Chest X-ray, PA view. Patient: 37 years old, sex F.
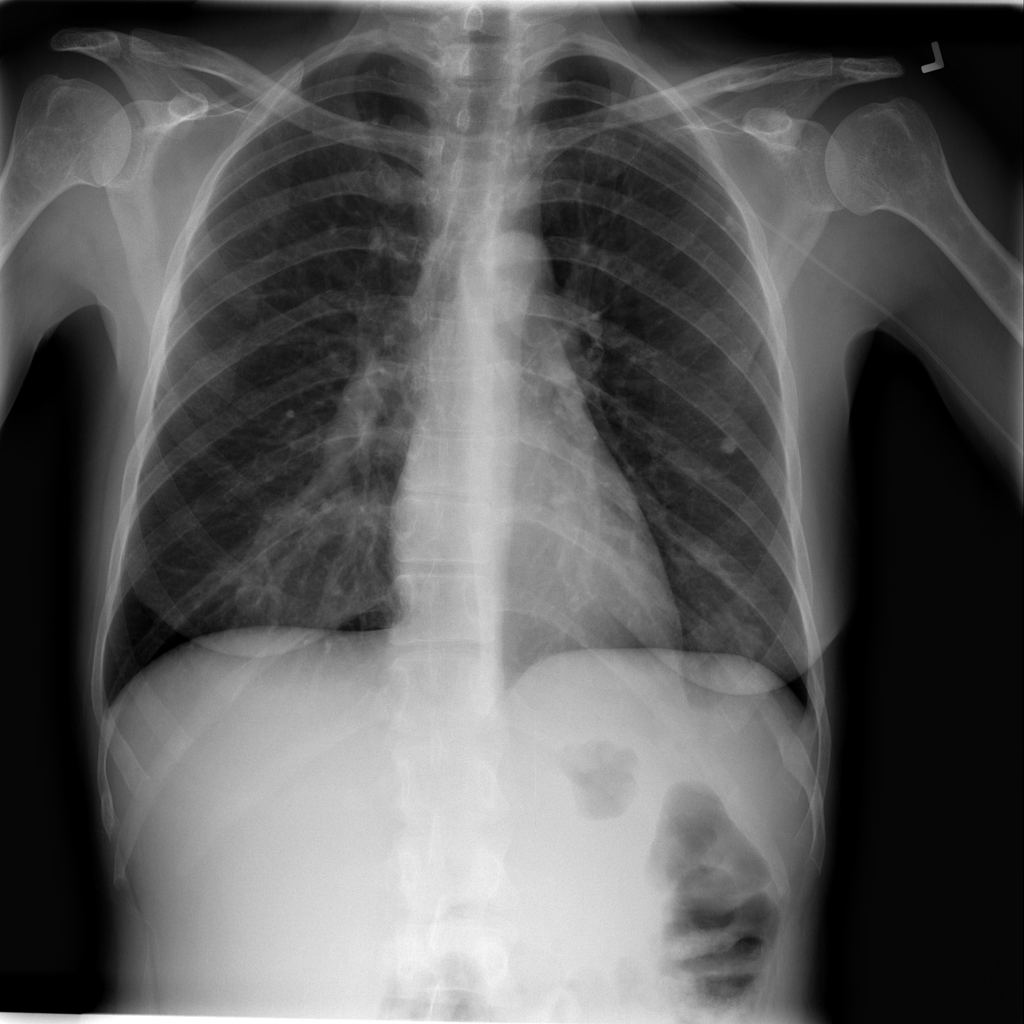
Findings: Nodule